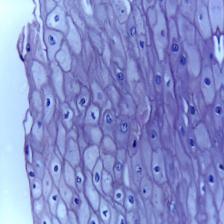
Diagnosis: Normal